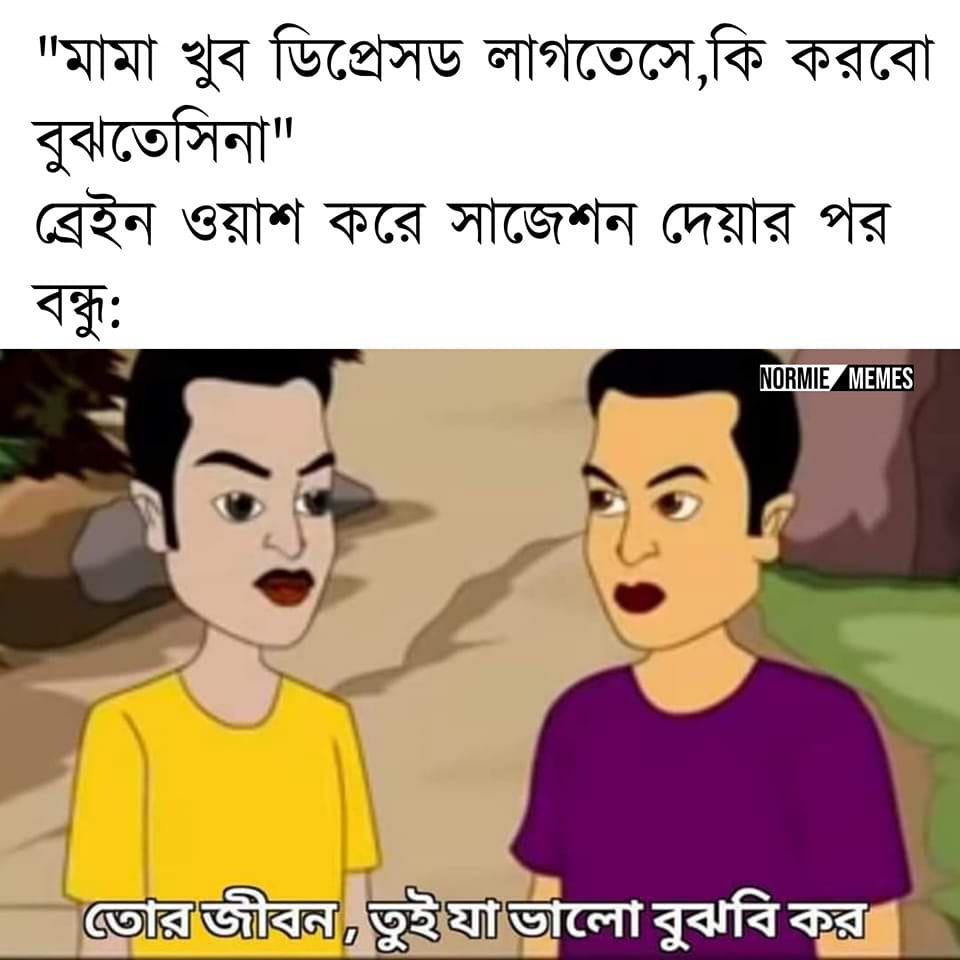
Text: মামা খুব ডিপ্রেসড লাগতেসে কি করবো বুঝতেসিনা ব্রেইন ওয়াশ করে সাজেশন দেয়ার পর বন্ধু তোর জীবন তুই যা ভালো বুঝবি কর
Label: Non Hate